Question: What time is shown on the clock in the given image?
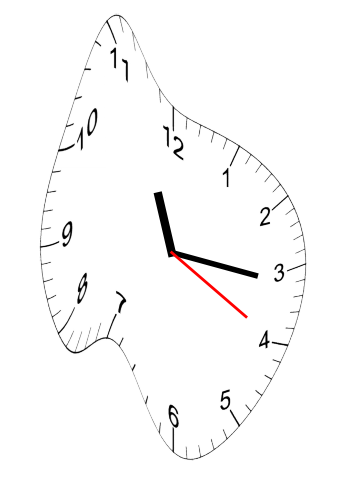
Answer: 11:16:20